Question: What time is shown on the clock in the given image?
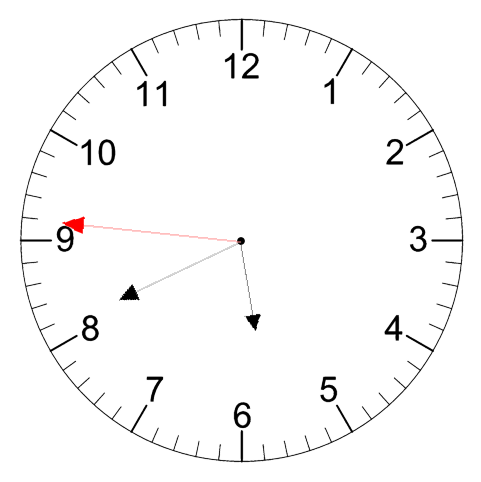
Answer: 05:40:46